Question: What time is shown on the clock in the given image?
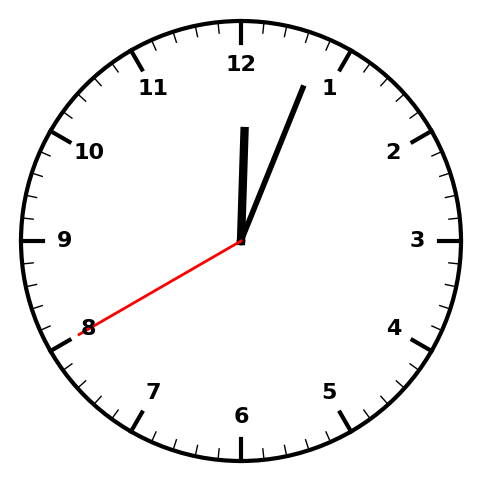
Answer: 12:03:40